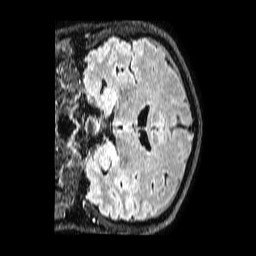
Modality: FLAIR
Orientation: coronal
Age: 63
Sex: male
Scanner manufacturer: philips
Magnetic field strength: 1.5 T
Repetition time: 4.8 s
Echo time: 0.3 s